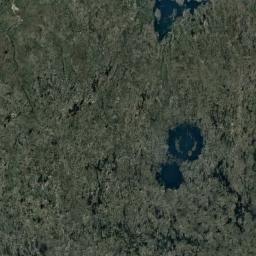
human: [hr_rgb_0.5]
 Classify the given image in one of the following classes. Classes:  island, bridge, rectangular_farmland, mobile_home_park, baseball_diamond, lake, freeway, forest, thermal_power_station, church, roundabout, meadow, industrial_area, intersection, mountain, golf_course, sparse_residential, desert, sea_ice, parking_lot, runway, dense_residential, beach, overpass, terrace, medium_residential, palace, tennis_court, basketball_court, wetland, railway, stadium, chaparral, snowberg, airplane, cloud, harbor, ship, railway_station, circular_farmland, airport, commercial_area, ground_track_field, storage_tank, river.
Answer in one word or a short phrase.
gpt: wetland